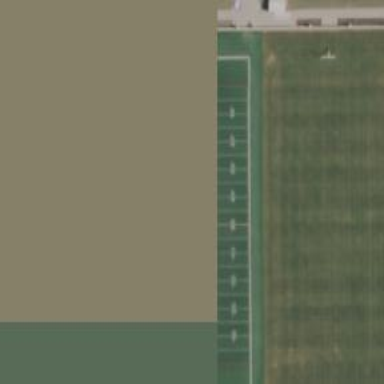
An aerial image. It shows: Pitch for American football with artificial turf surface.